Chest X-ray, PA view. Patient: 66 years old, sex M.
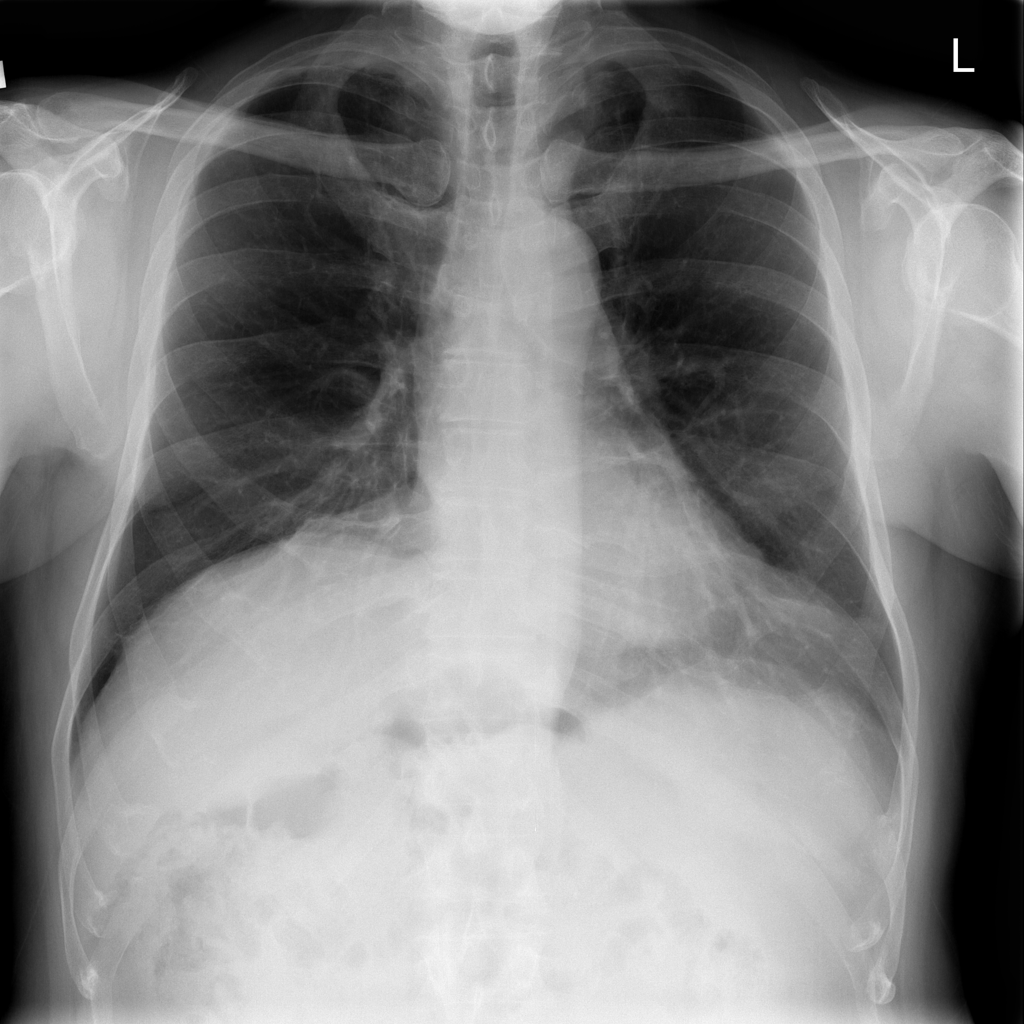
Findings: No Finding